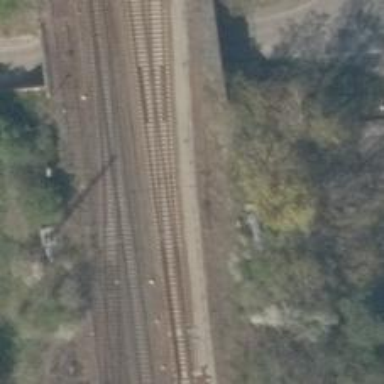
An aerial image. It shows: Railway track with electrified contact lines. This is siding track.